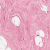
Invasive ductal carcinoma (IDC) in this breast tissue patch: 0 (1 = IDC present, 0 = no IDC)